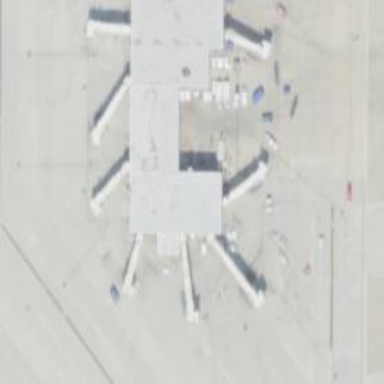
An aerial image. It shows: Airport gate.